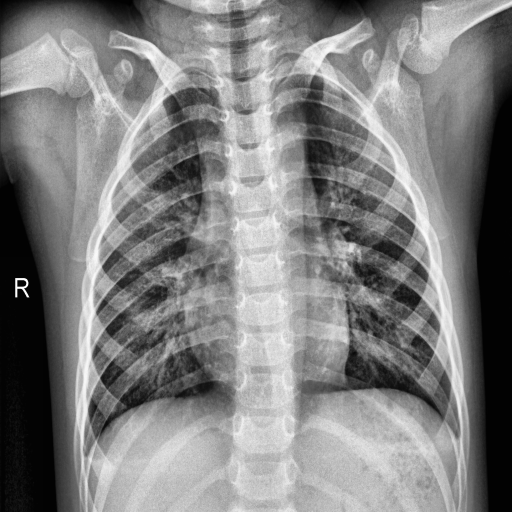
Finding: NORMAL